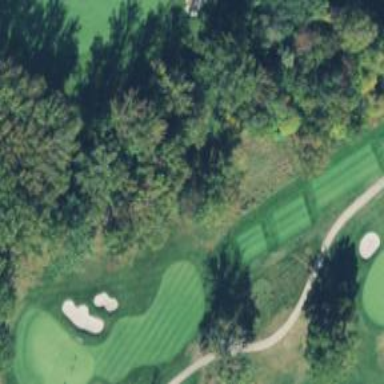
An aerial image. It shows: Rough area on grassy golf course.